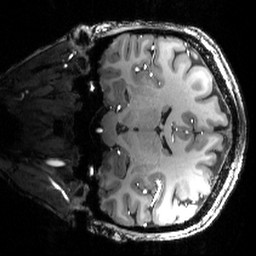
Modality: T1w
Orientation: coronal
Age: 37
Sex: female
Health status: healthy
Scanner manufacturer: siemens
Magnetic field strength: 9.4 T
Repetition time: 6.5 s
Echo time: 0.0034 s